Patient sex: F
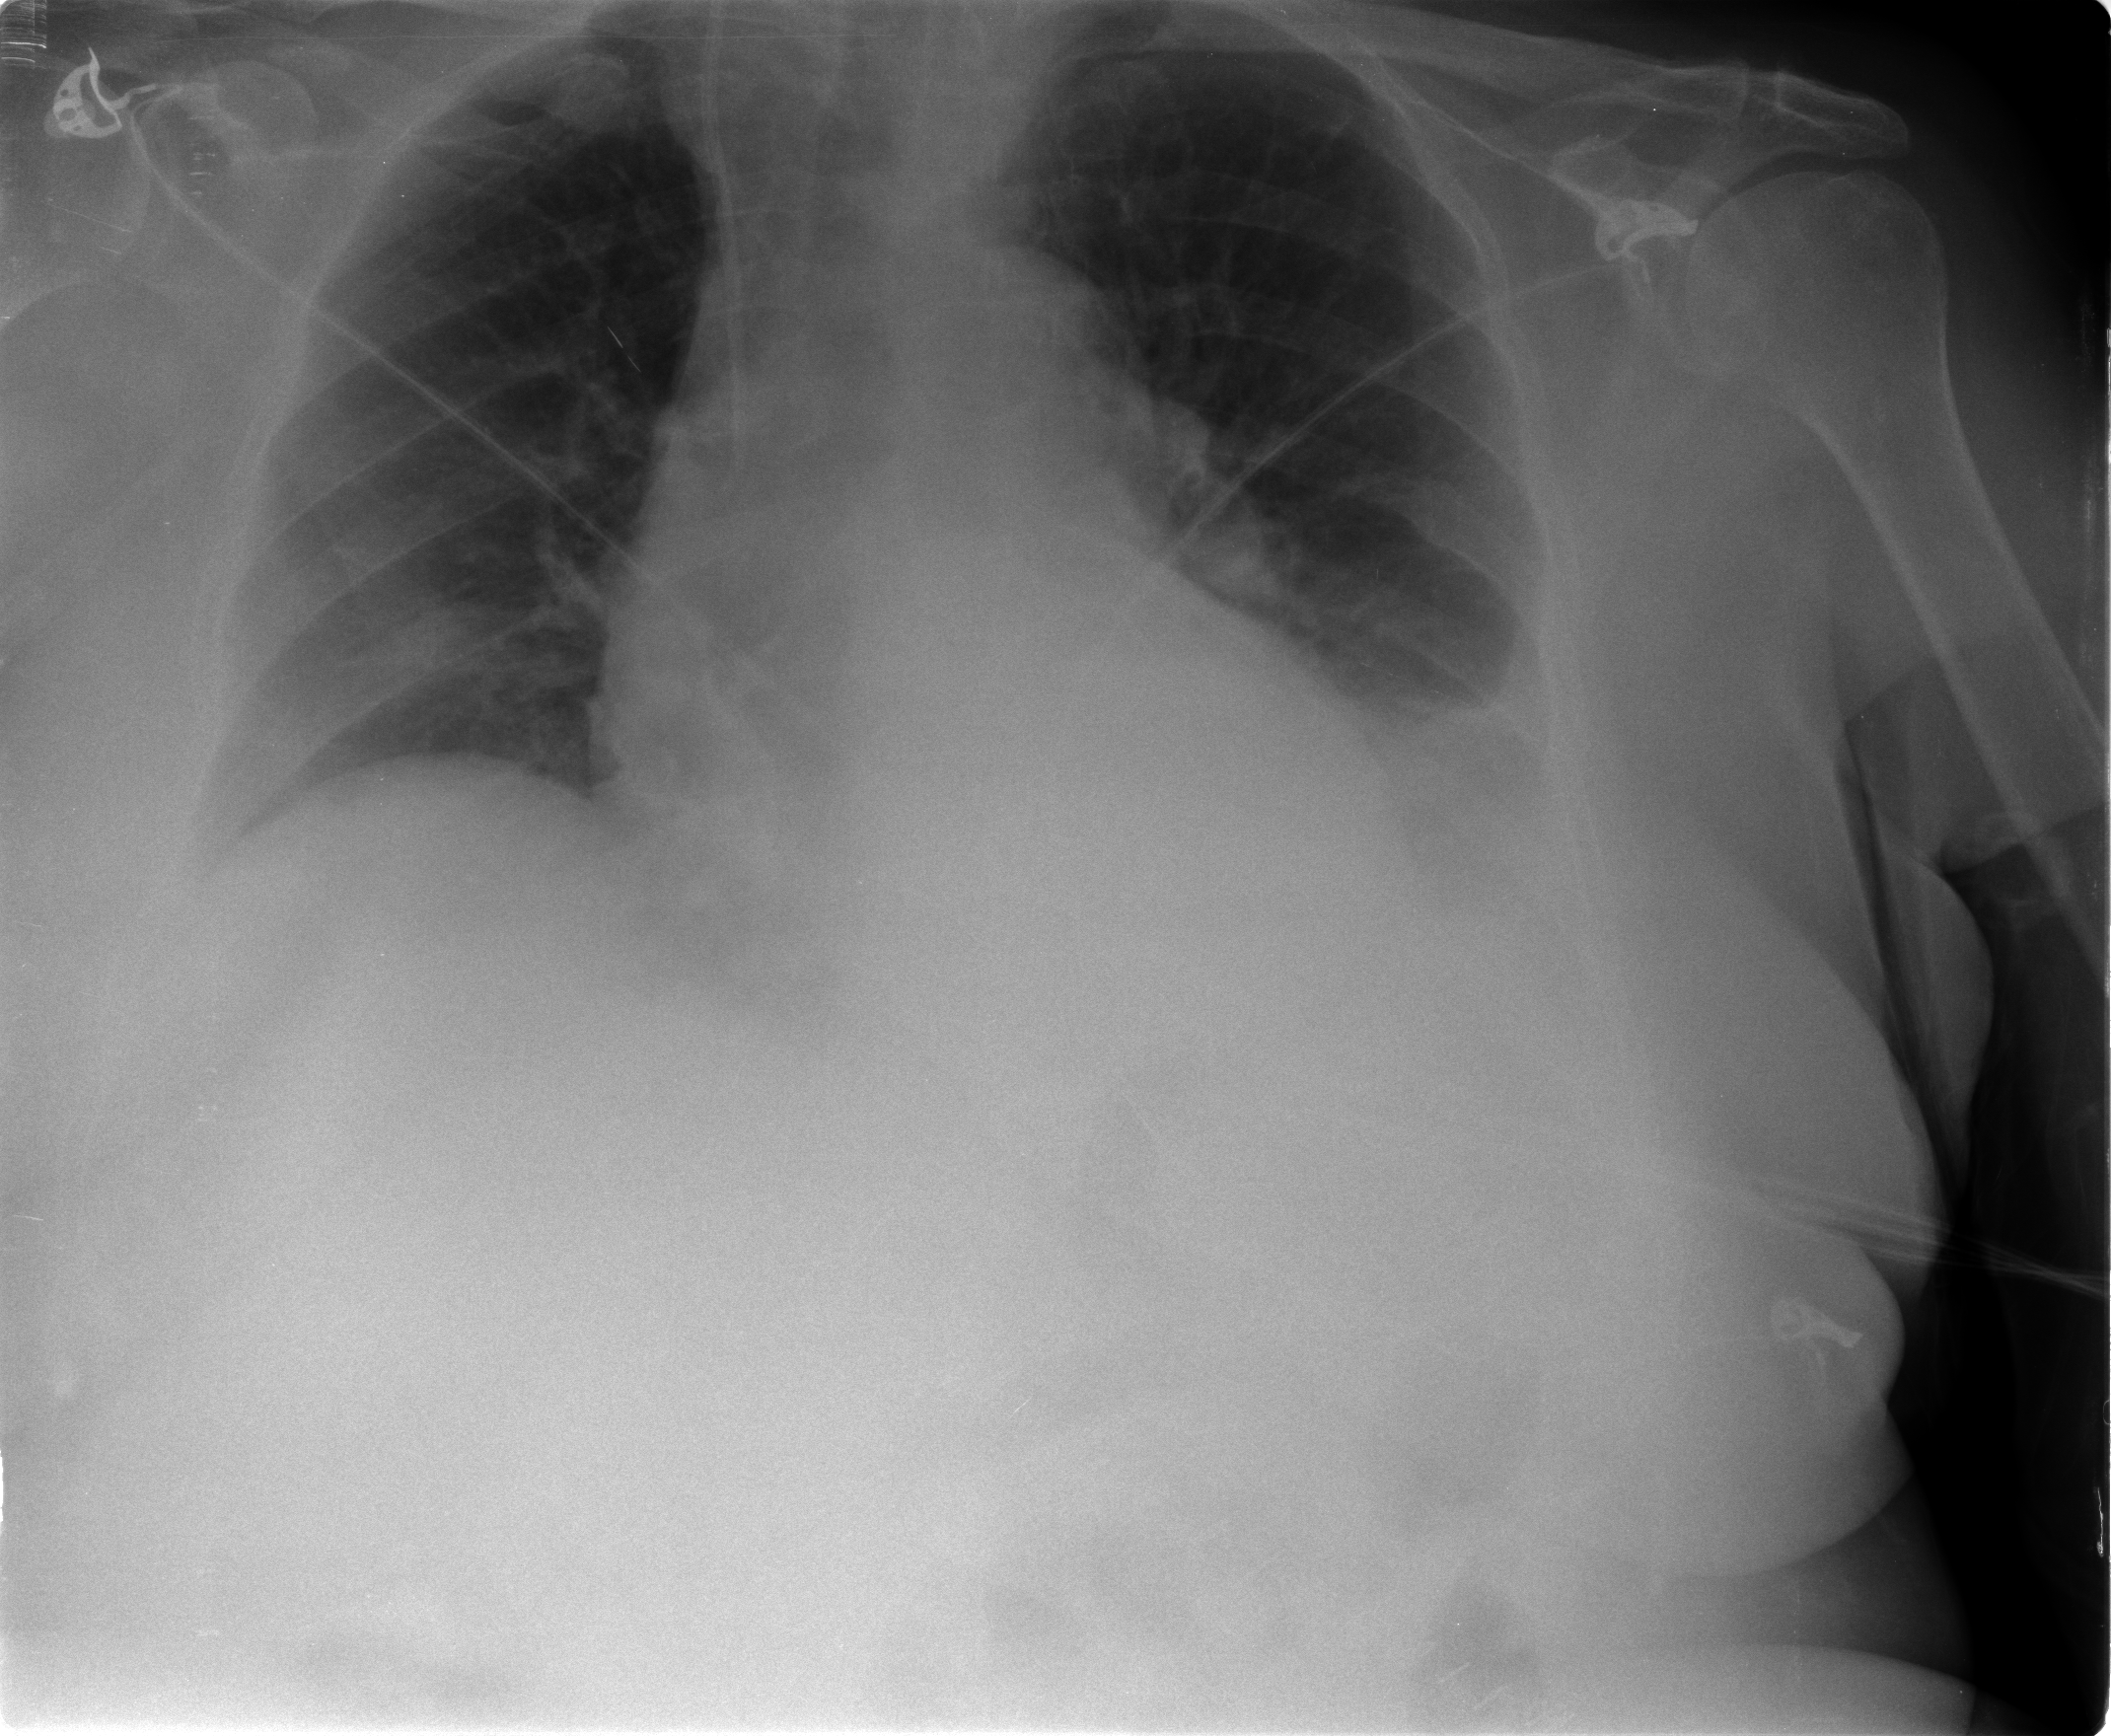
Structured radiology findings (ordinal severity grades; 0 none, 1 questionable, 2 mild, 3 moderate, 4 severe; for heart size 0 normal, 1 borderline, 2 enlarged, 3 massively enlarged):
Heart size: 2
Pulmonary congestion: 2
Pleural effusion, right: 0
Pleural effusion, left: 2
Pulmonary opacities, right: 0
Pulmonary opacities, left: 0
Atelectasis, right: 2
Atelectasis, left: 2